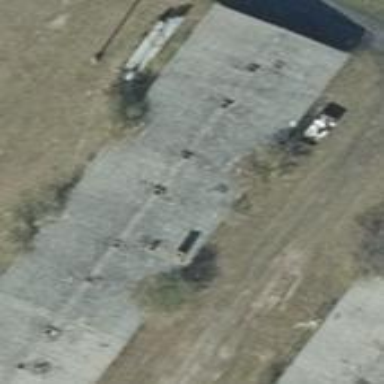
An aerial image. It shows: Gabled roof of grey-colored farm auxiliary building with its roof oriented along the structure.